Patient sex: F
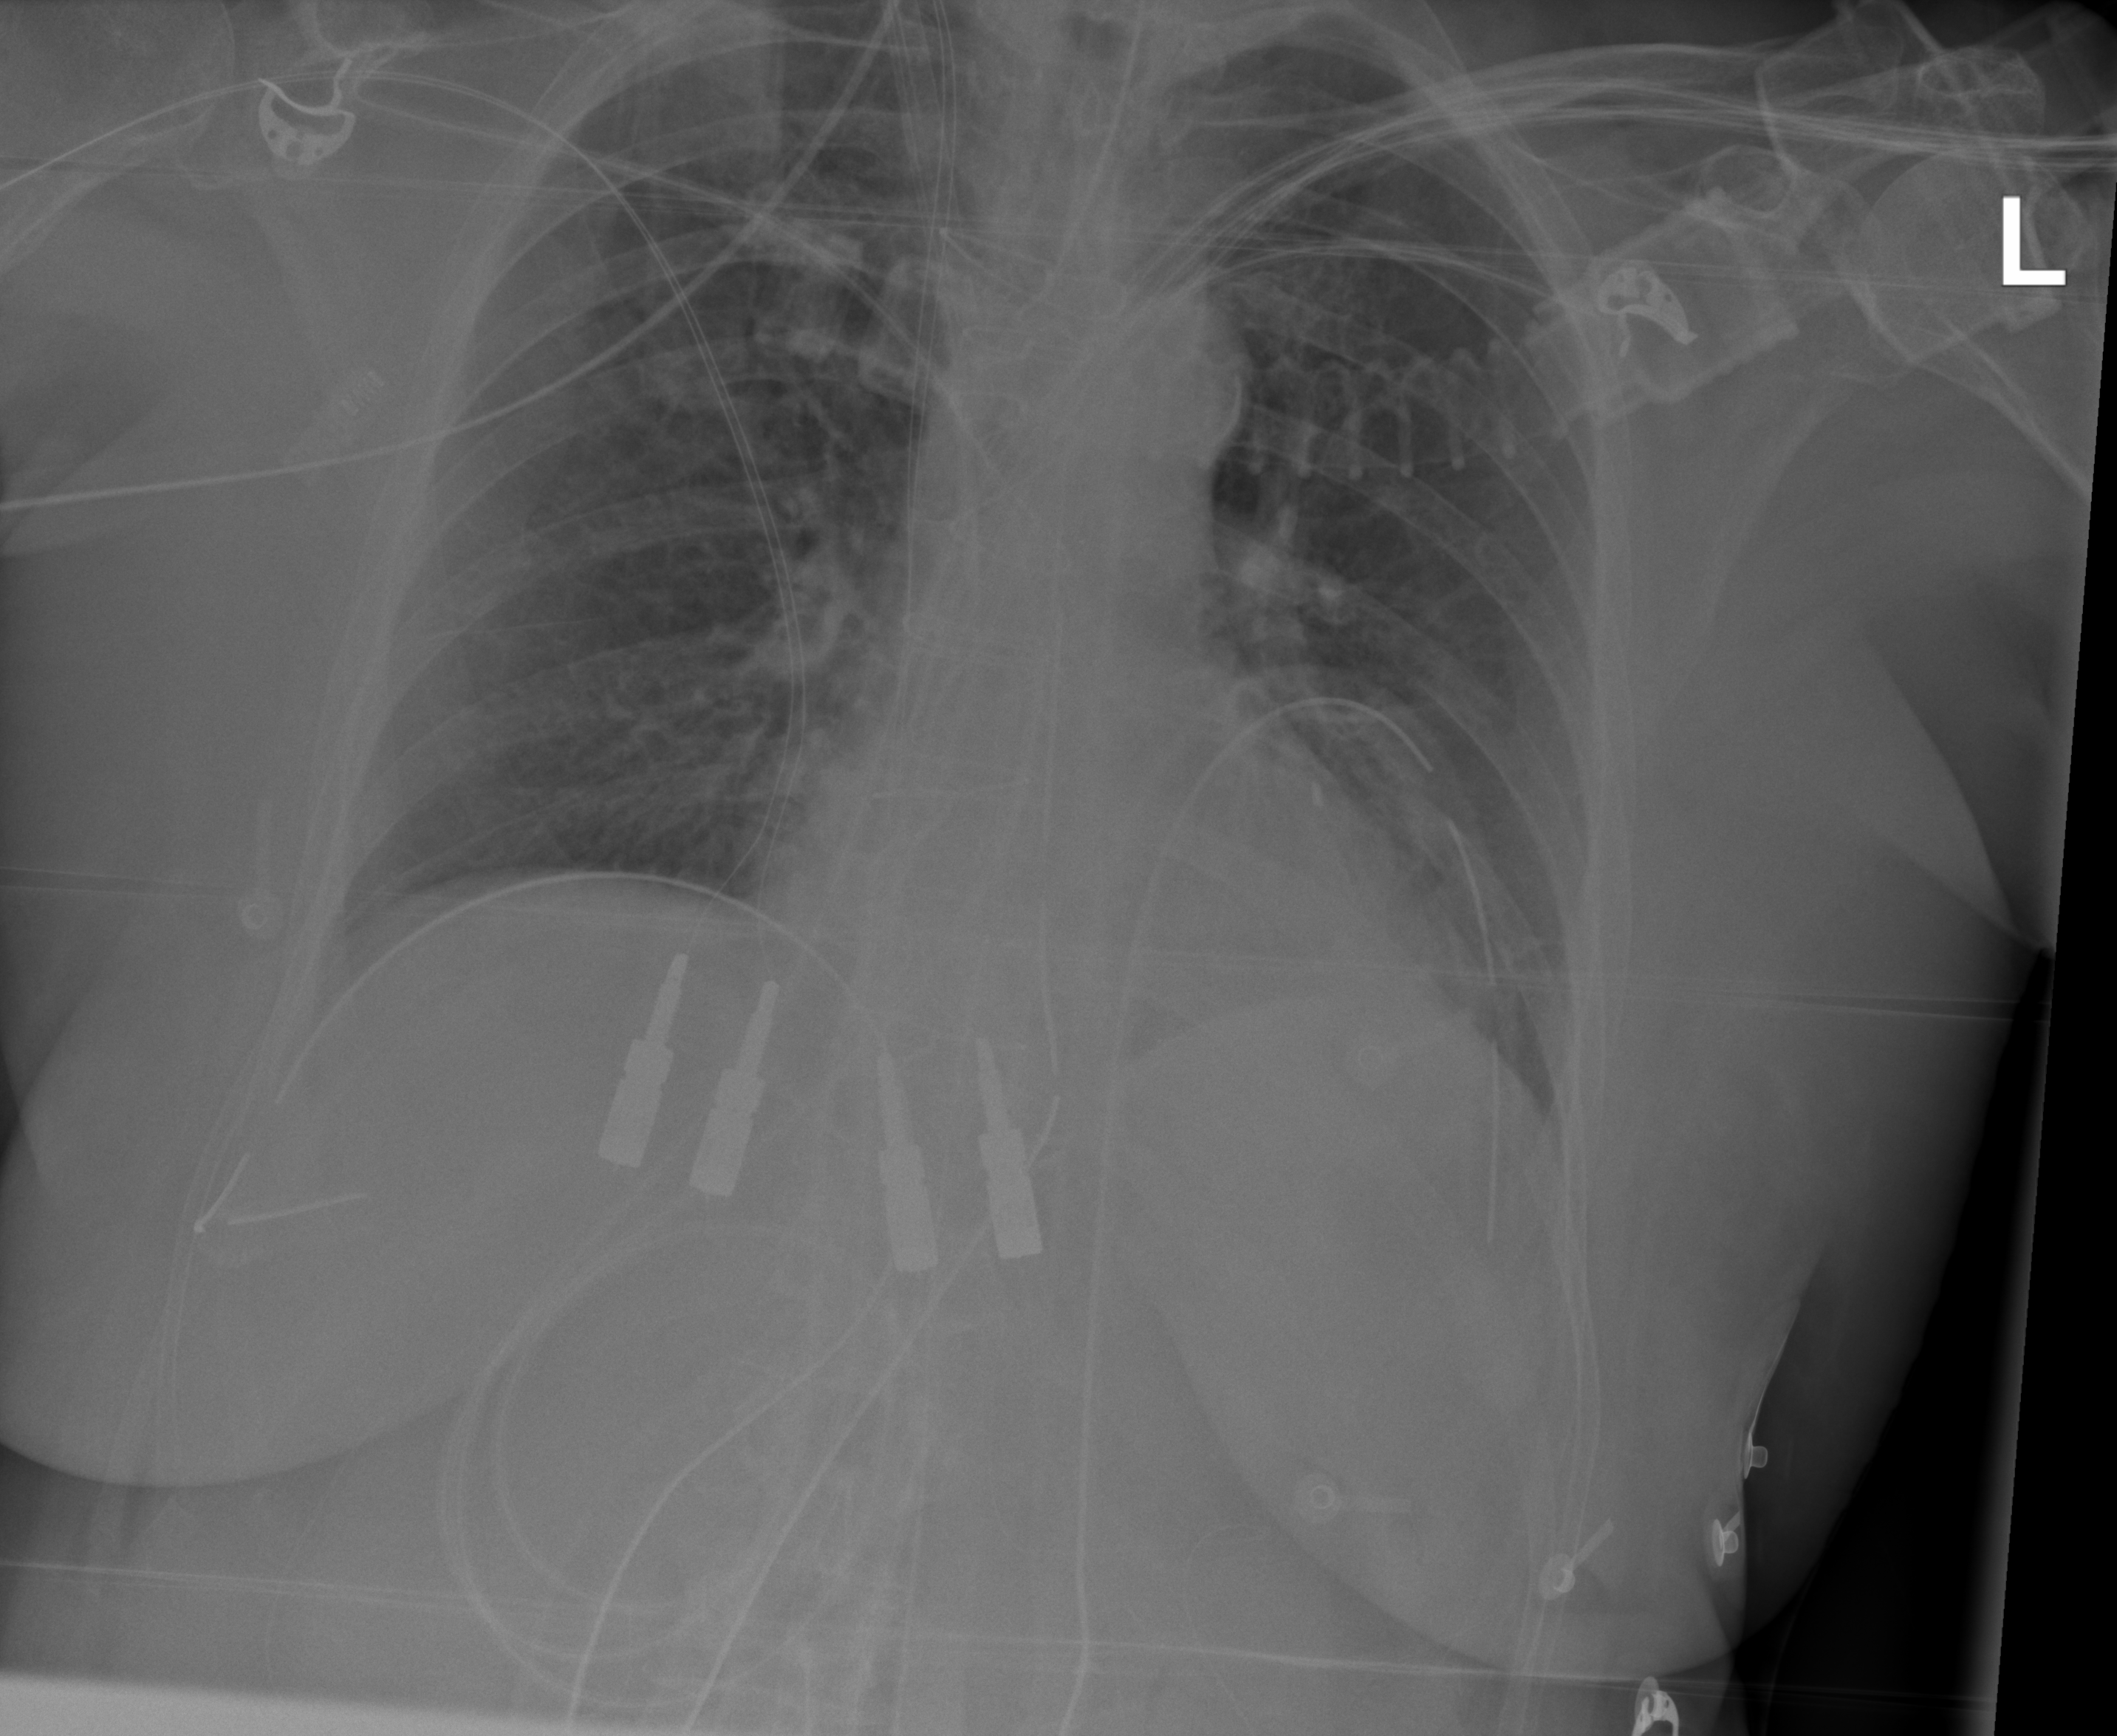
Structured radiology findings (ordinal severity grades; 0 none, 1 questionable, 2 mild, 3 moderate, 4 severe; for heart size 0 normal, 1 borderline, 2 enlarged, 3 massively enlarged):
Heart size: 1
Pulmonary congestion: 2
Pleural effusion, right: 0
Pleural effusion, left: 0
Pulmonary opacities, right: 0
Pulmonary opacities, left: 0
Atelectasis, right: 2
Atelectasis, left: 2